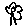
Label: flower